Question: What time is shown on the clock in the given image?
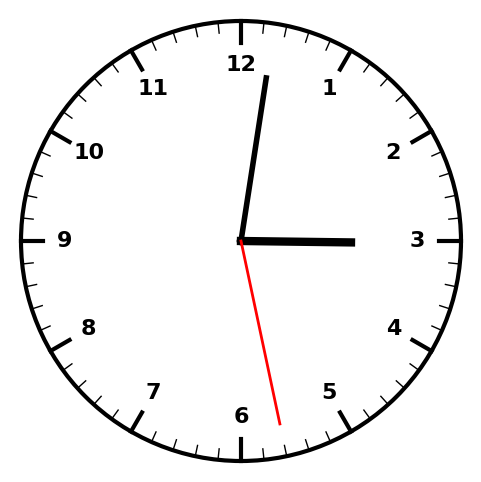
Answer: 03:01:28